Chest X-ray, AP view. Patient: 57 years old, sex F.
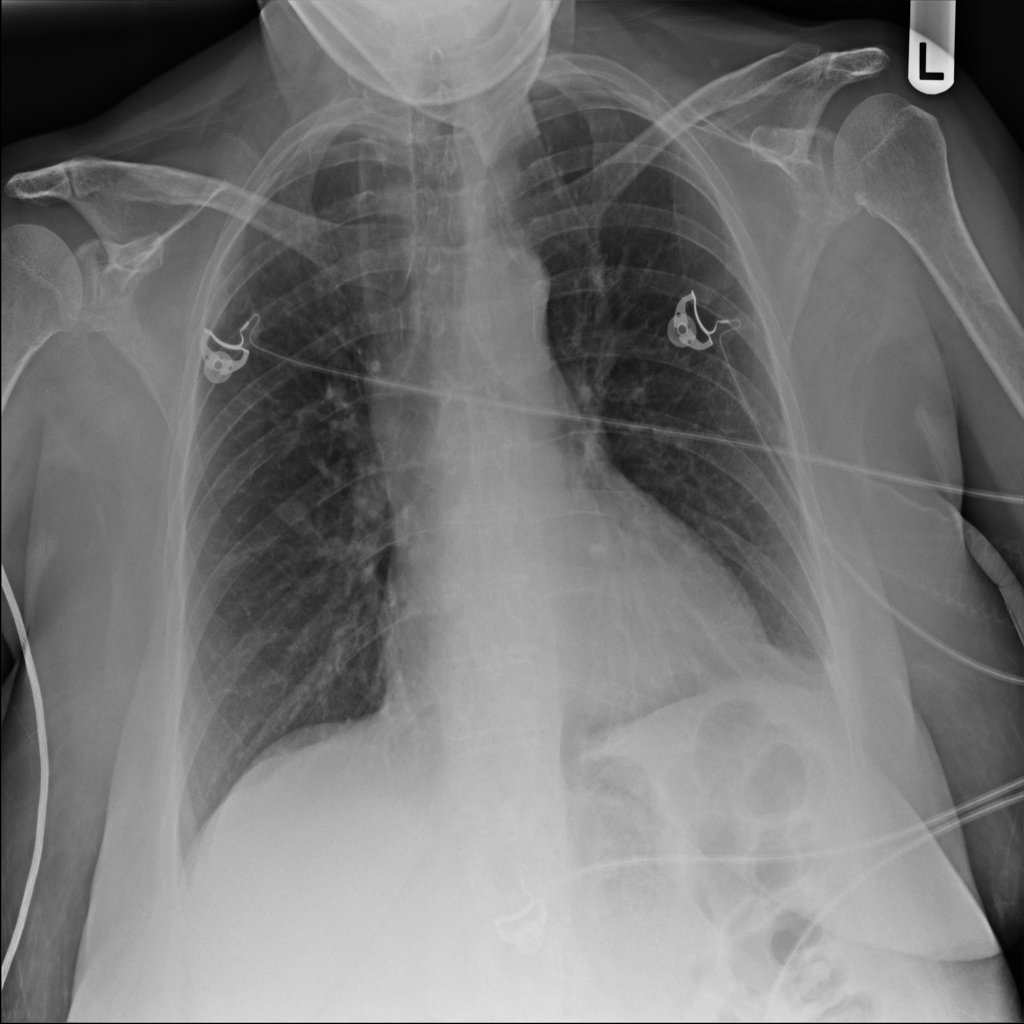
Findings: No Finding